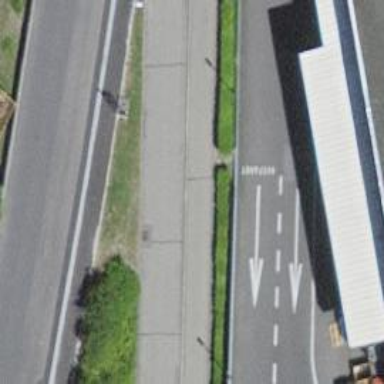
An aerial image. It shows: Asphalt cycleway with asphalt footpath.